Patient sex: F
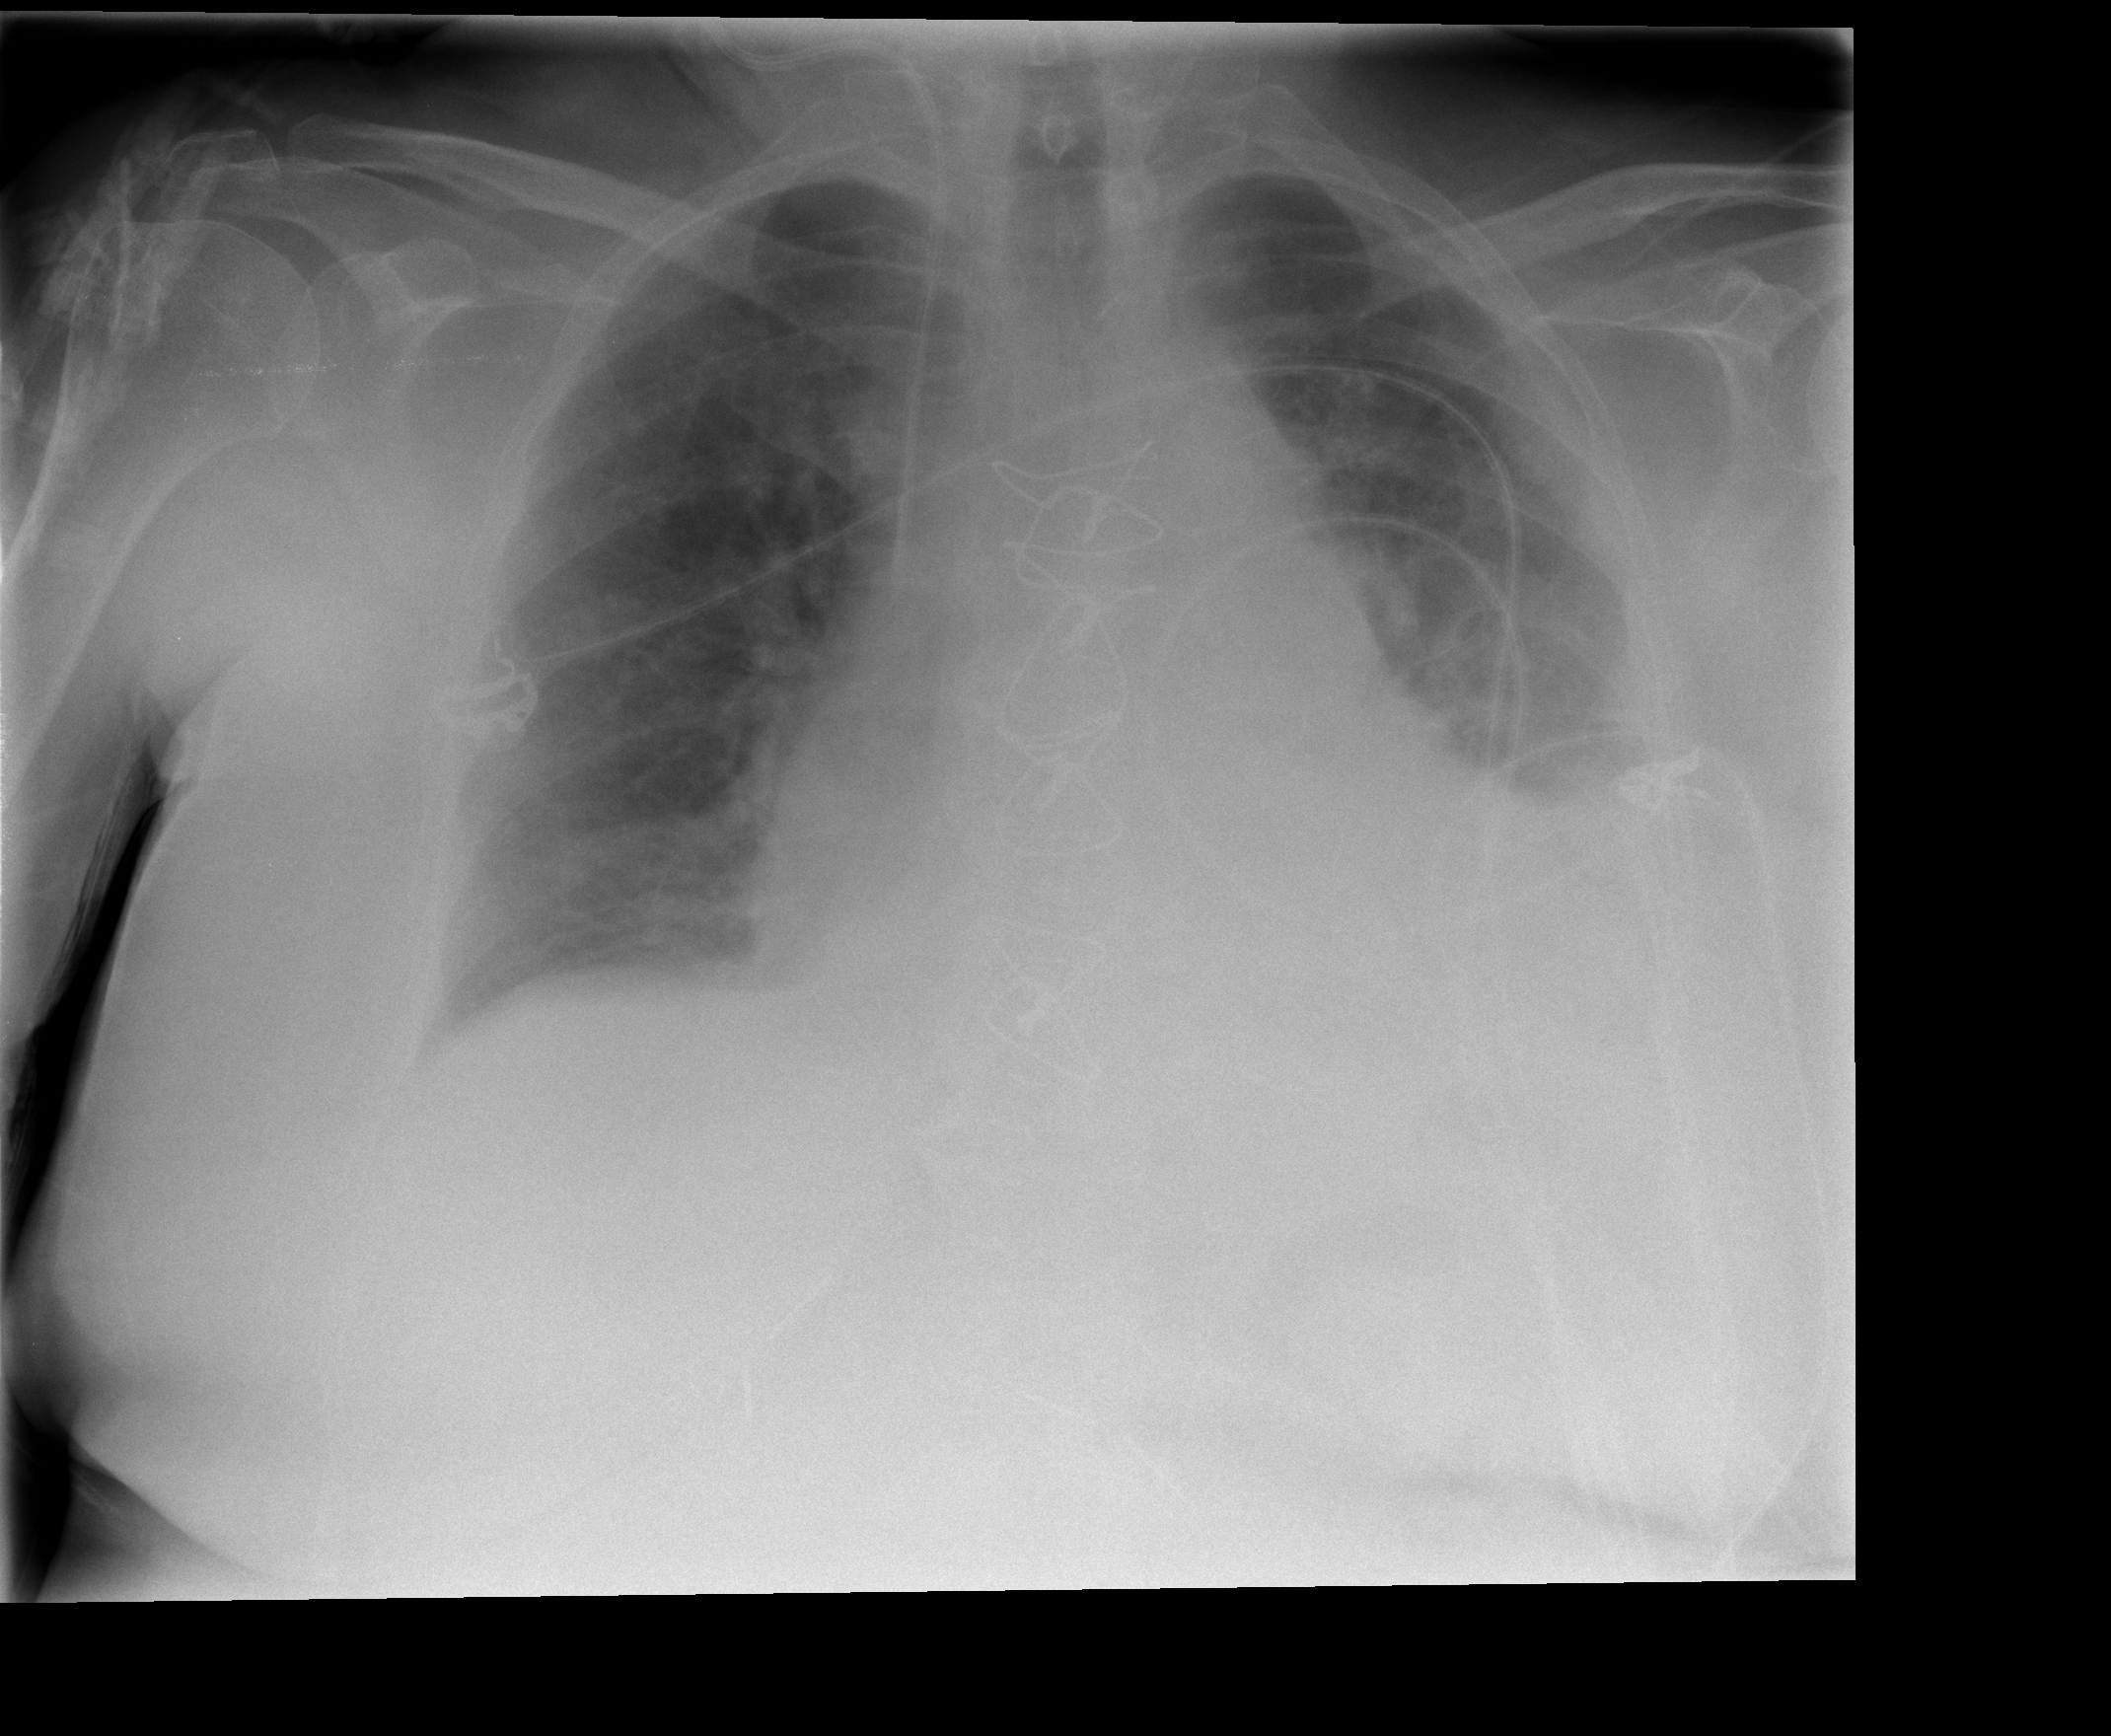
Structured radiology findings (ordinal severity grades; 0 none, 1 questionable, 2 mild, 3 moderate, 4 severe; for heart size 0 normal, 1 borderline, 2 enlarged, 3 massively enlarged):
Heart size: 2
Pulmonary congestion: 2
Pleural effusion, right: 0
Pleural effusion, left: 2
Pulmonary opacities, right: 0
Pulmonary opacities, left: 0
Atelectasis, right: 0
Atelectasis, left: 2